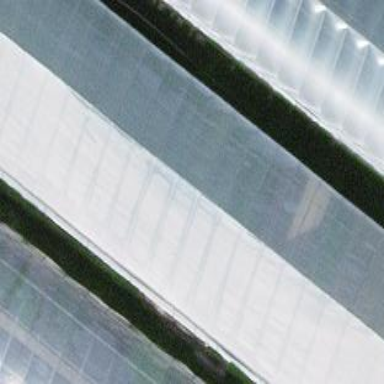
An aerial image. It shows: Greenhouse.